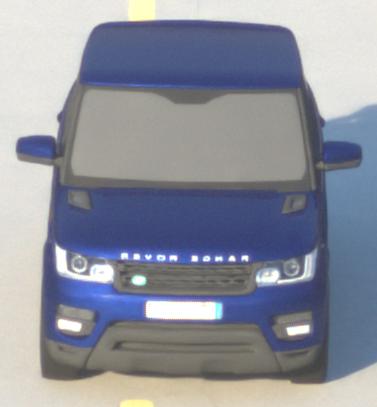
Make: Land Rover
Model: Range Rover Sport 5.0 V8 SC
Detailed model: Range Rover Sport (II)
Model produced from: 2013/09
Model produced until: 2015/07
Doors: 5
Color: blue
Road condition: dry road
Daytime: sunrise or sunset
Contrast: medium contrast